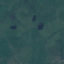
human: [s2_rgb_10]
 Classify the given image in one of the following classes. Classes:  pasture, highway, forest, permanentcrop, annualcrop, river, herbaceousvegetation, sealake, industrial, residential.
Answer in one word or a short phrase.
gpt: Pasture